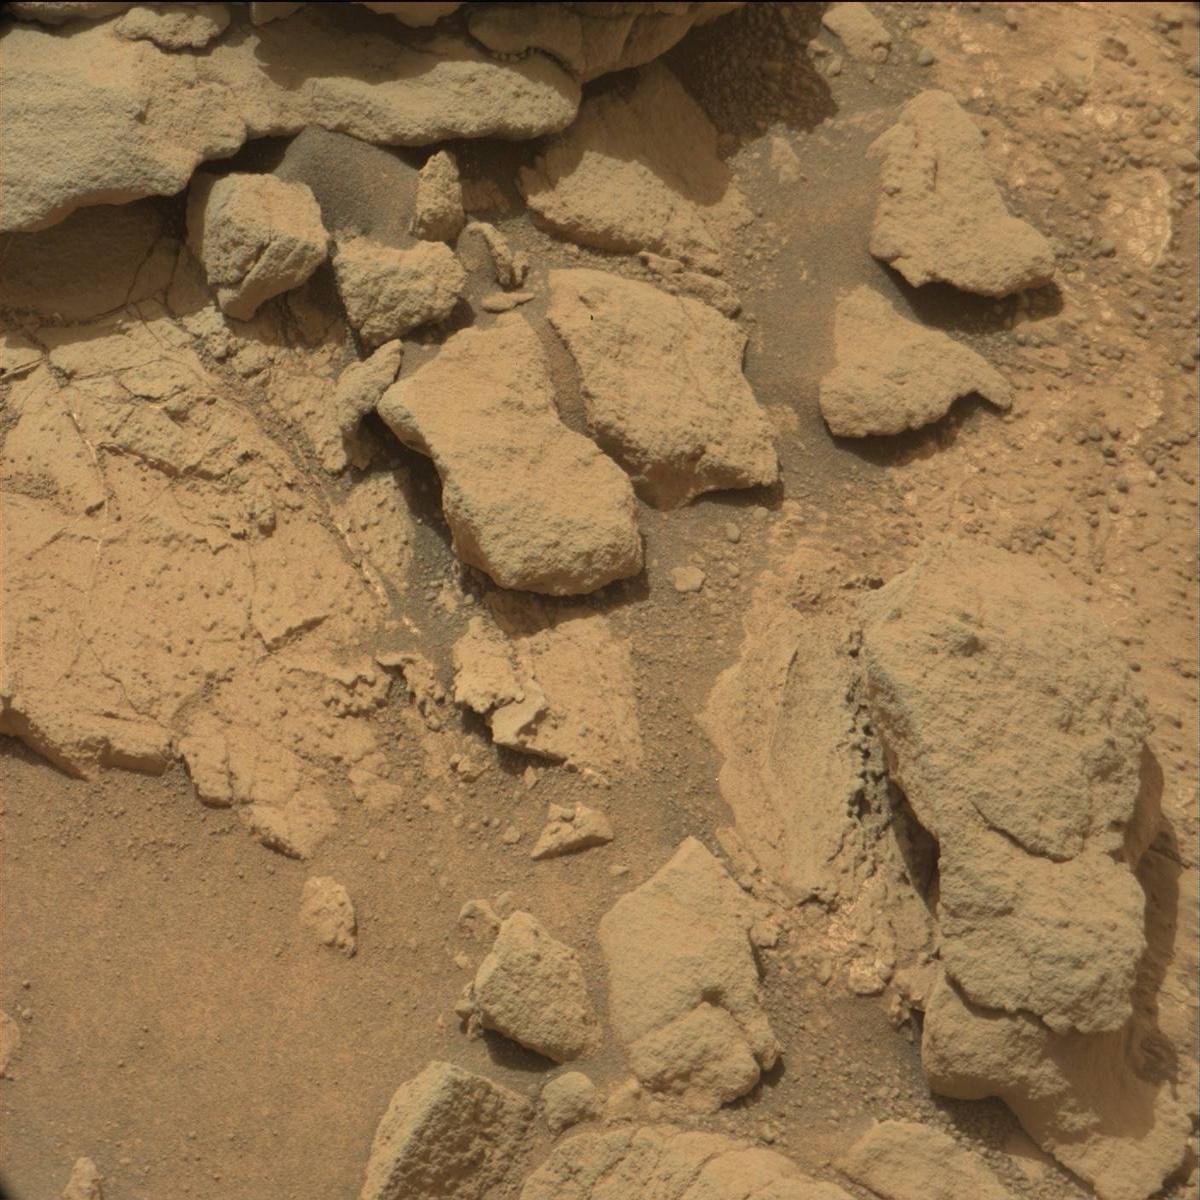
Terrain classes present: Bedrock, Sand / Soil